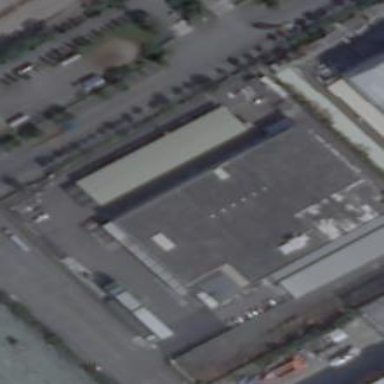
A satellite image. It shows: Industrial area enclosed by wall.